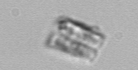
Label: Bacillariophyceae_morphotype1